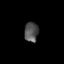
Tissue: skin
Cell type: Epithelial cells
Senescence score: 0.269
Nuclear area (px): 268
Mean DAPI intensity: 82.918